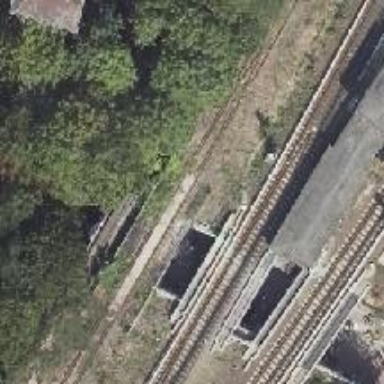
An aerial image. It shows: Disused railway bridge.